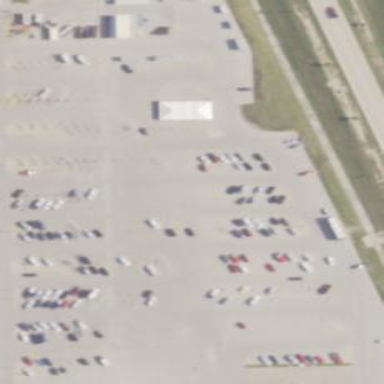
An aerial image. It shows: Parking area with surface.